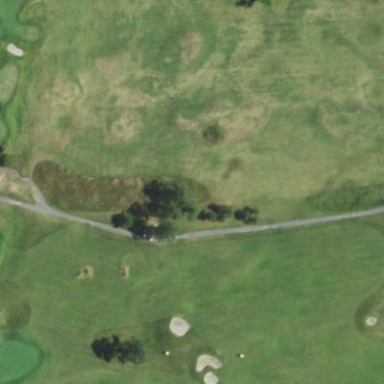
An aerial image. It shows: Grassy area designated for driving range golf.